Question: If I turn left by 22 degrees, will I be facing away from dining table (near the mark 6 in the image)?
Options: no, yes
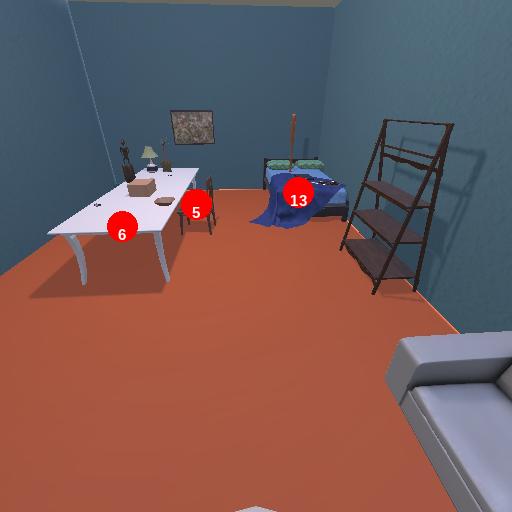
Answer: no